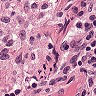
Metastatic tissue present: no